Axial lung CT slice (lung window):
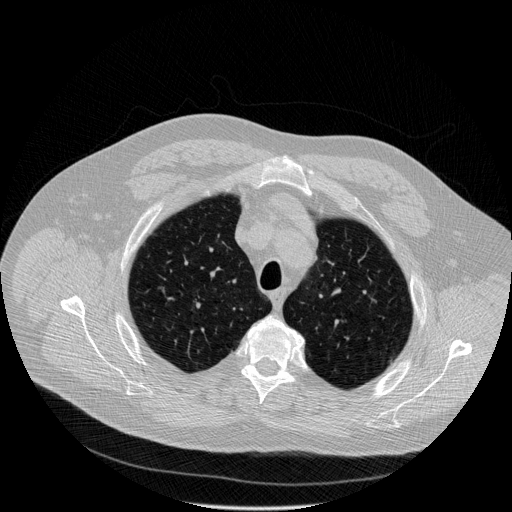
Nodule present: no